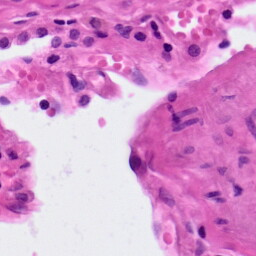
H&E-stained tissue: Lung